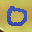
Label: 0